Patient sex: M
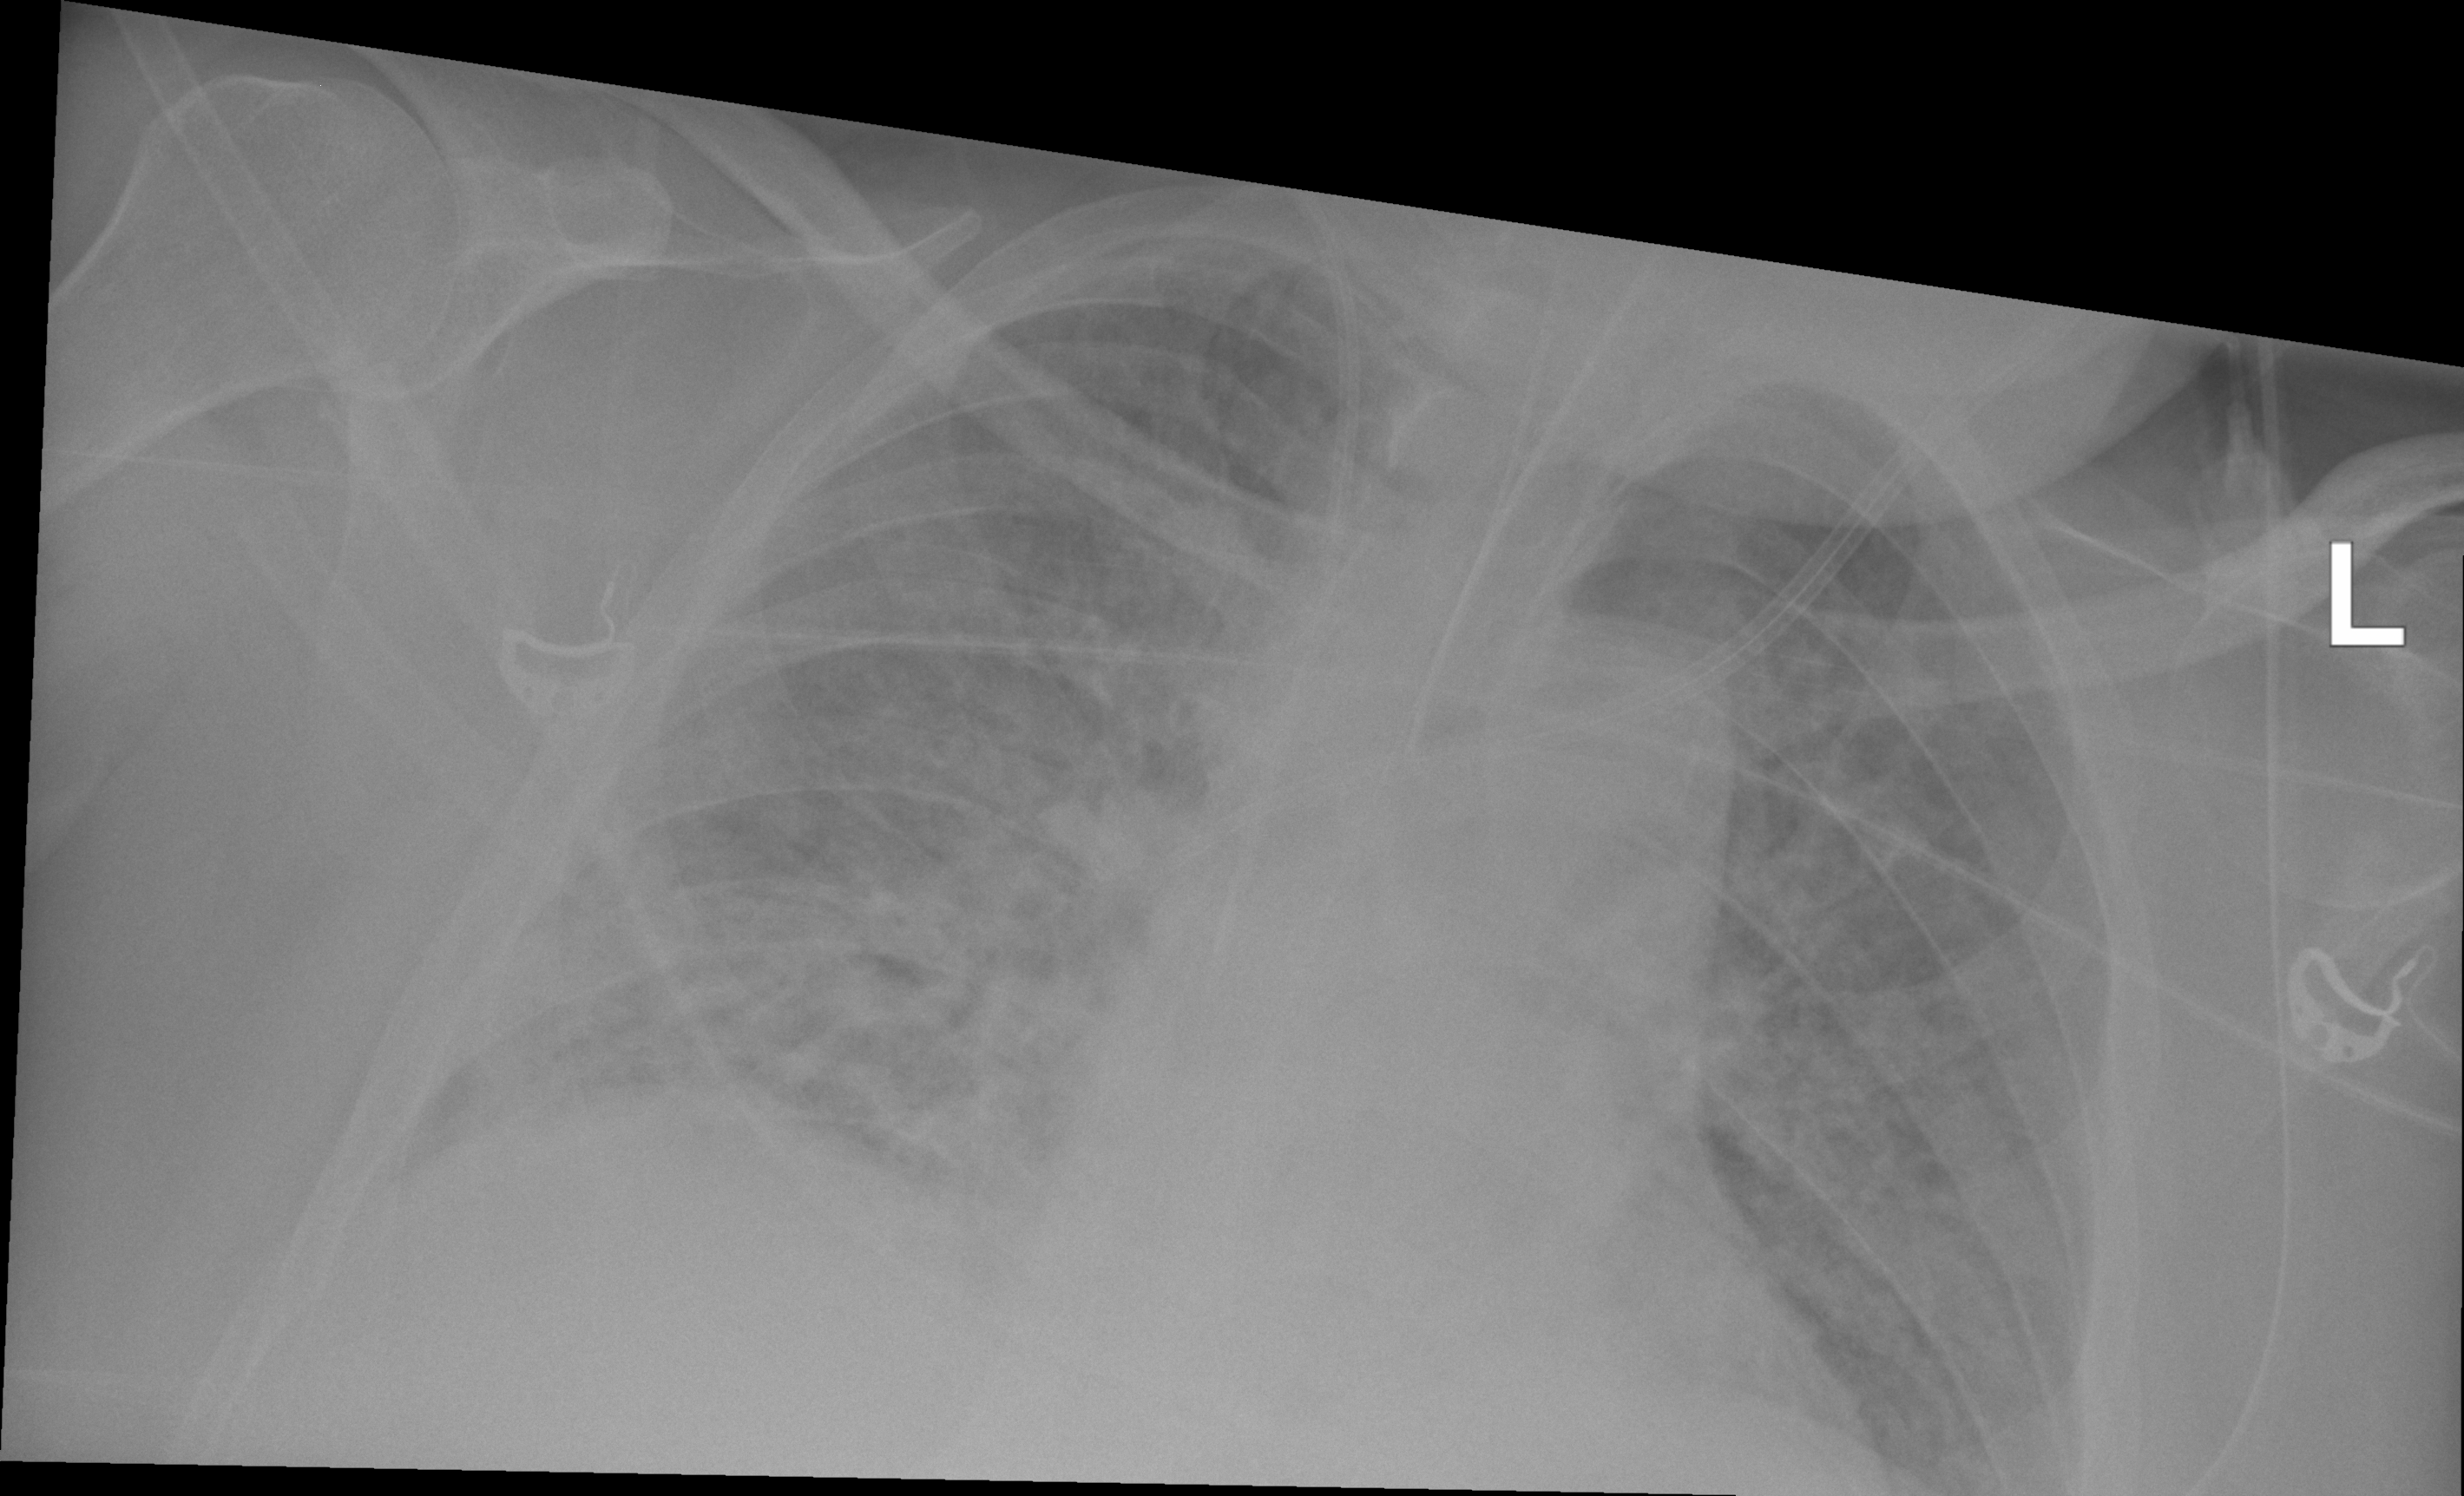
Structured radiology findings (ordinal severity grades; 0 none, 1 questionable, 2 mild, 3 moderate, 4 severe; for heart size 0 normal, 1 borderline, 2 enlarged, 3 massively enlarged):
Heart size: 1
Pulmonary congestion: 0
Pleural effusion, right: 0
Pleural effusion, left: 0
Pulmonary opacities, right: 2
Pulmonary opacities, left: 2
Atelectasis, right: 2
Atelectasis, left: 2